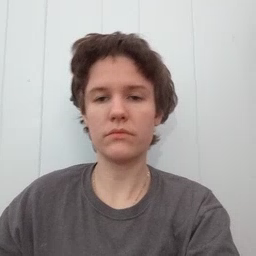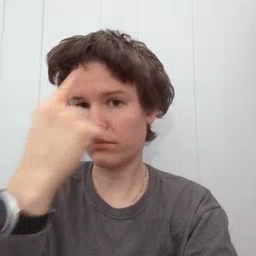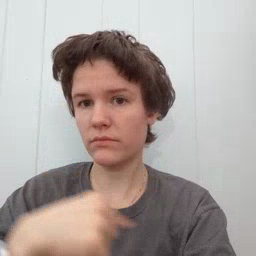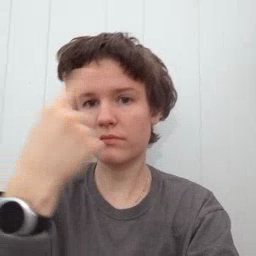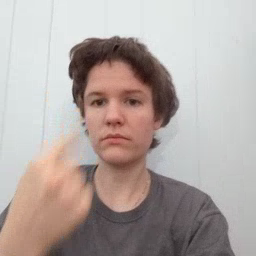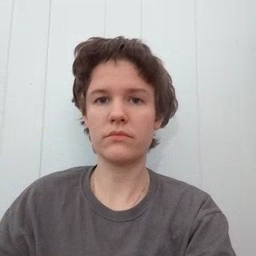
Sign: look